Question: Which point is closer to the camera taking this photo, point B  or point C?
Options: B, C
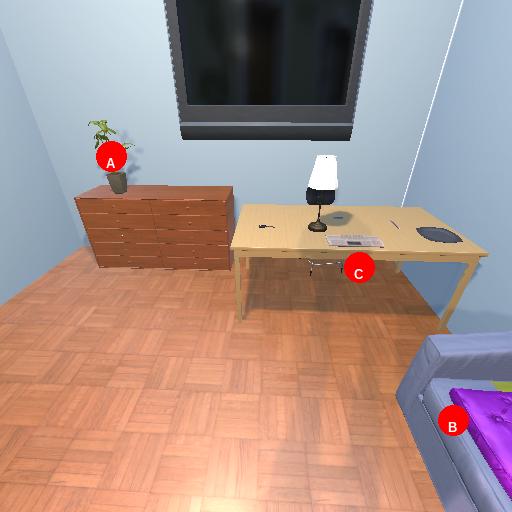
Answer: B